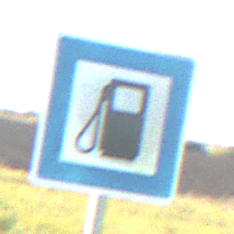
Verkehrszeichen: Tankstelle
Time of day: MorningAfternoon
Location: Outdoor (Nature)
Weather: Clear
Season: Autumn
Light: Natural